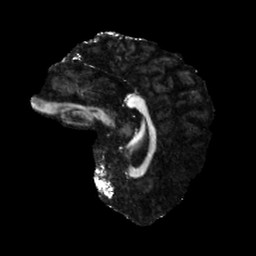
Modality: FA
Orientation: sagittal
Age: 30
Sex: female
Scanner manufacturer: siemens
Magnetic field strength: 6.98 T
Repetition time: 7.776 s
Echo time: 0.076 s